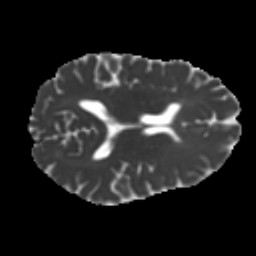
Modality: MD
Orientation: axial
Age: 28
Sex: male
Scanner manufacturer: ge
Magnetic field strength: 3 T
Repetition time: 7.8 s
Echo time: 0.061 s